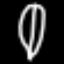
Label: leaf